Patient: sex F, age 69
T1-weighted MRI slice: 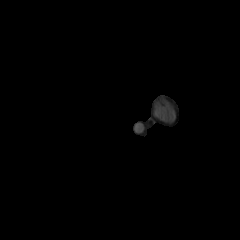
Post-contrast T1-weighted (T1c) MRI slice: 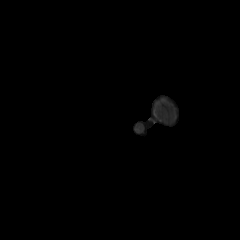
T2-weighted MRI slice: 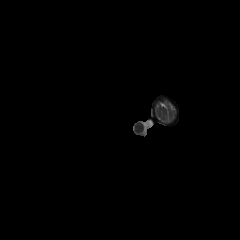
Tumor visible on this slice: no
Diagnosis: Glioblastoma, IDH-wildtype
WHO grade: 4